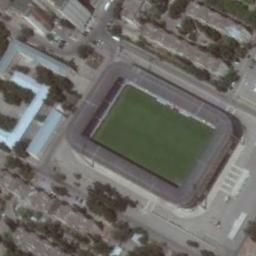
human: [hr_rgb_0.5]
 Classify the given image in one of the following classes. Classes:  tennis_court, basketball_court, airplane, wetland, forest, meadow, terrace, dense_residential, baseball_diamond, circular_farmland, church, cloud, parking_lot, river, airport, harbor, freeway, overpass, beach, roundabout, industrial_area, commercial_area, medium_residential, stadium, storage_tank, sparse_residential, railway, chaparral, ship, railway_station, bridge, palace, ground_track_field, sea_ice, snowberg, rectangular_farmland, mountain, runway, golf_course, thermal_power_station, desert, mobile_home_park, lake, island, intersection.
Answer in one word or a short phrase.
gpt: stadium